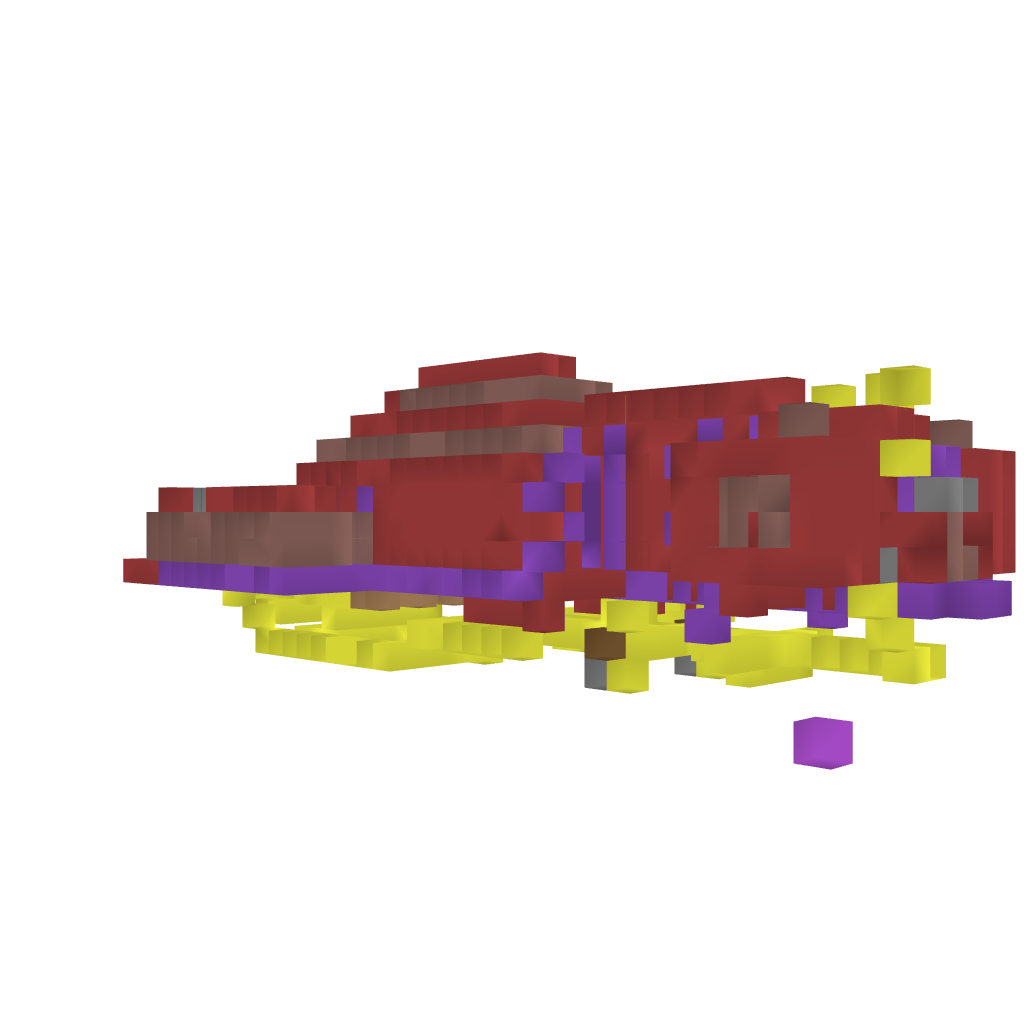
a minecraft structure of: NetherBoat Mecanism bad low quality